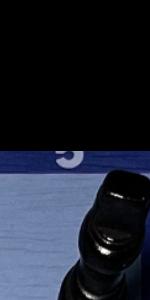
Label: Empty